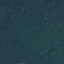
Land use / land cover class: Forest